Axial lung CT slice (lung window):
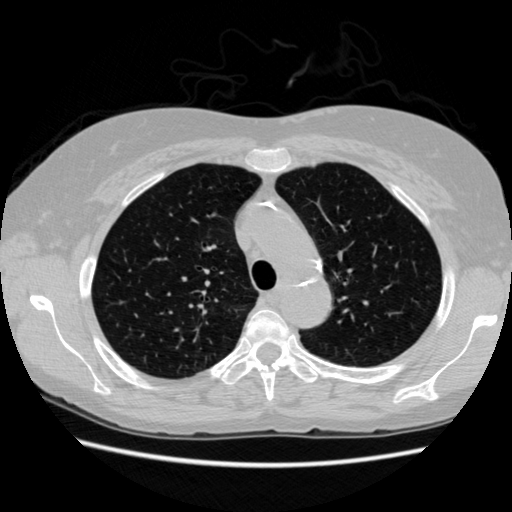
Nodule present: no